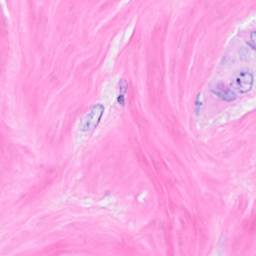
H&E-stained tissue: Breast